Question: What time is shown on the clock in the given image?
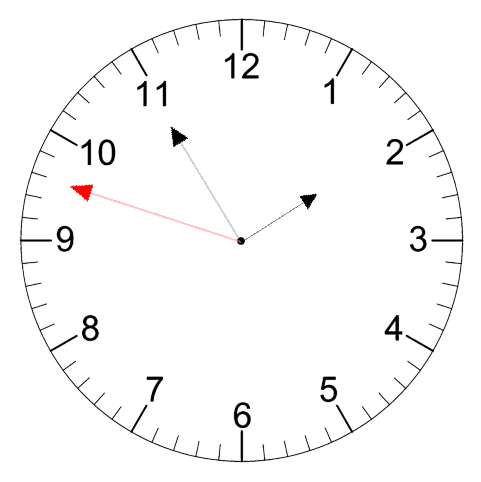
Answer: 01:54:48